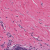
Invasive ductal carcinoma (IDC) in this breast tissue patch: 0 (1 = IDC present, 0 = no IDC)